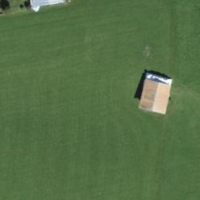
EUNIS habitat code: 24
Species observed at this site:
Trifolium repens